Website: crate-barrel
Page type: cart
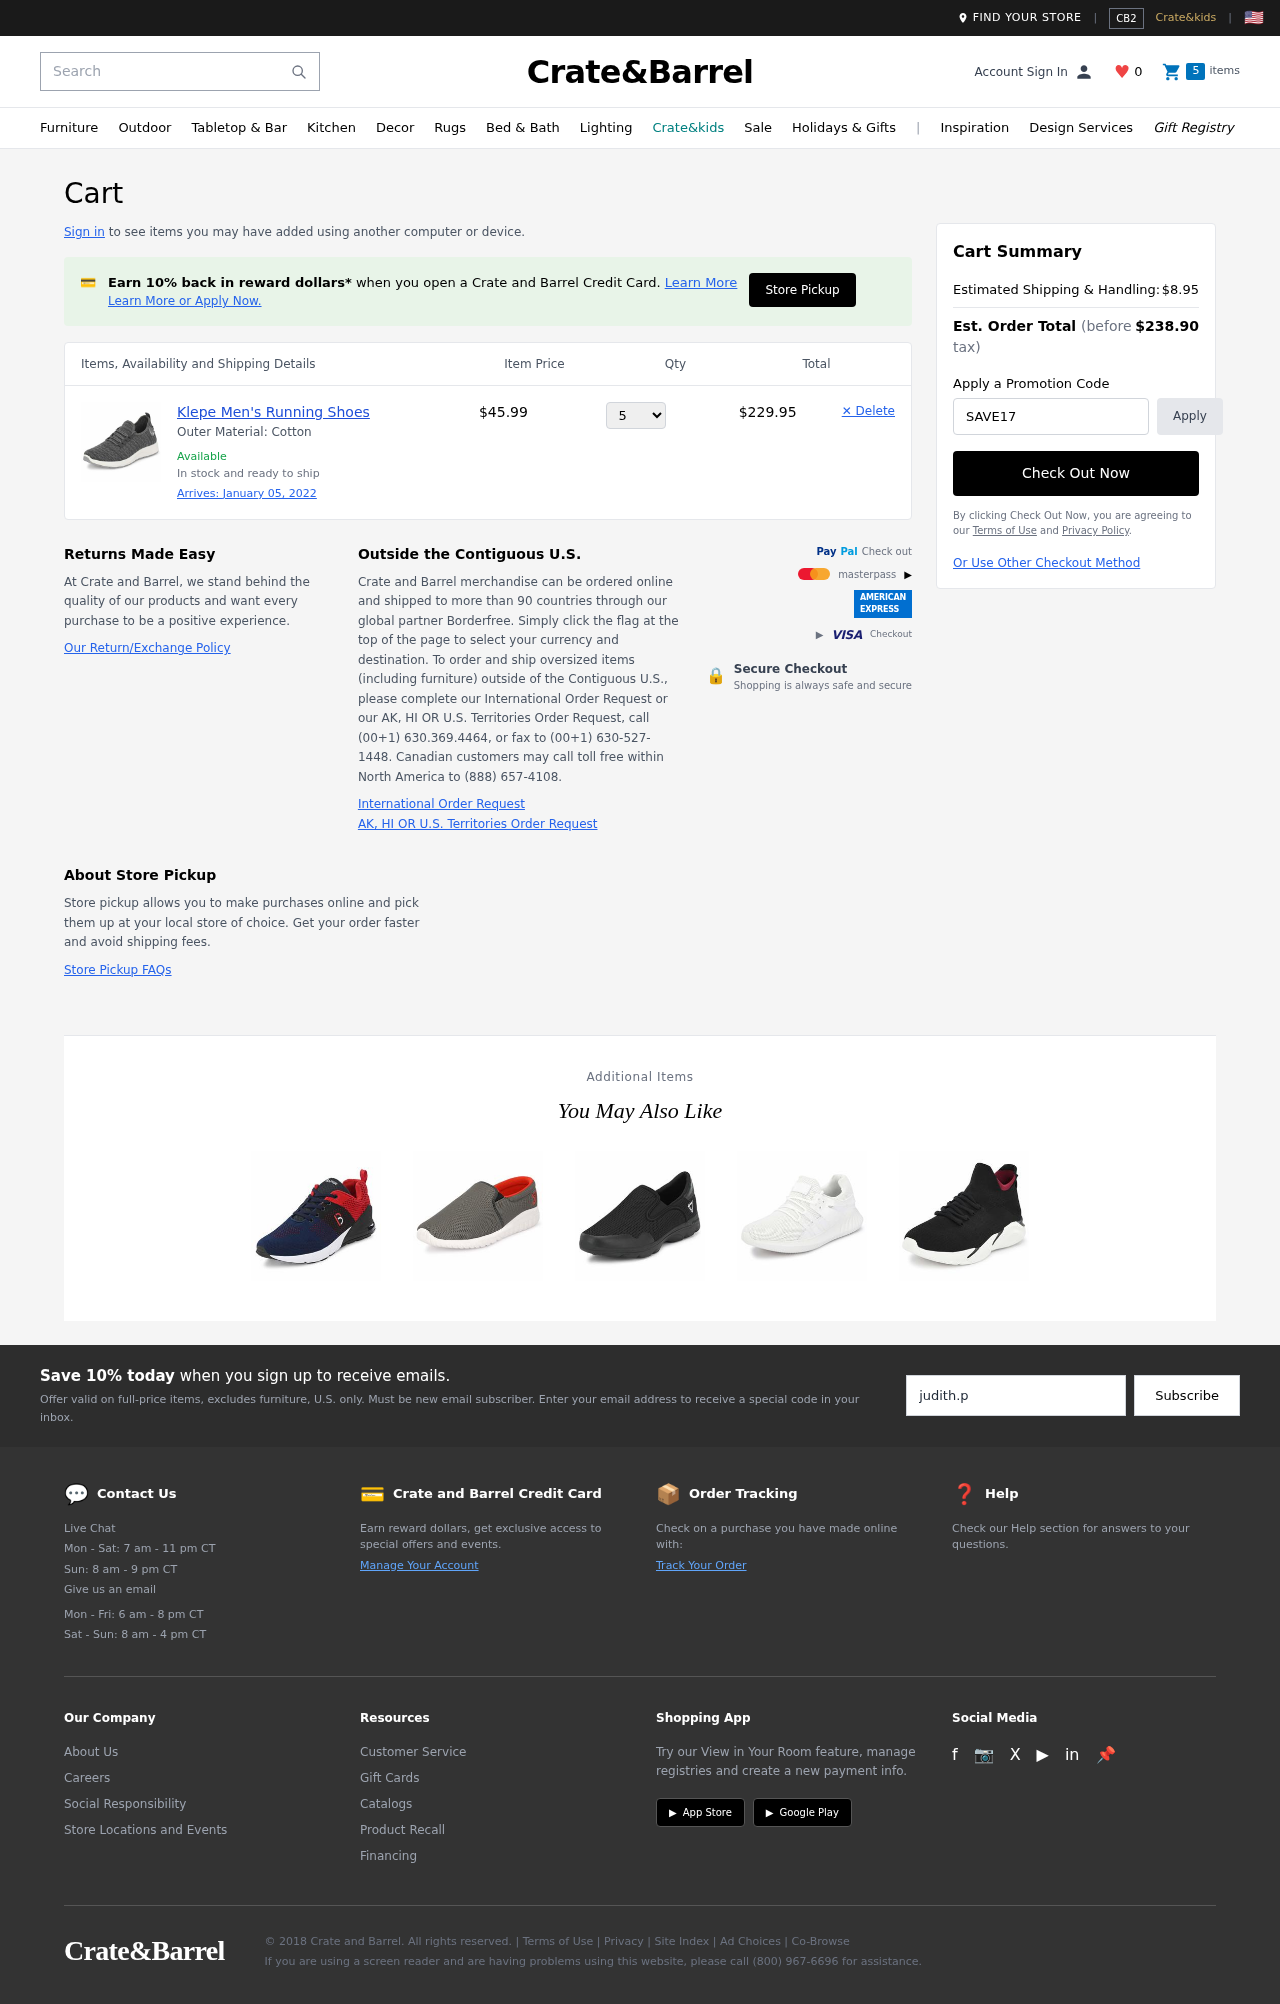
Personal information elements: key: PII_PROMO_CODE
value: SAVE17
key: PII_EMAIL
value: judith.palmer@gmail.com
Product elements: key: PRODUCT1_DESC
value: Outer Material: Cotton
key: PRODUCT1_NAME
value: Klepe Men's Running Shoes
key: PRODUCT1_PRICE
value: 45.99
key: PRODUCT1_QUANTITY
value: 5
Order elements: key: ORDER_DELIVERY_DATE
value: January 05, 2022
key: ORDER_SUBTOTAL
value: $229.95
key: ORDER_SHIPPING_COST
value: $8.95
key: ORDER_TOTAL
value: $238.90